Question: Here is what a portion of my screen looks like:

The user can pick a choice from the drop-down list and click the add button. Here is the code for the add button:
'''
protected void btnModuleAdd_Click(object sender, EventArgs e)
{
var selectedModule = ddlModsList.SelectedItem.ToString();
var graphicName = this.GraphicName;
var xr = new GraphicModuleXRef();
xr.GraphicName = graphicName;
xr.Module = selectedModule;
// Take drop down list selection and add it to GraphicModuleXRef table.
var context = new XRefDataContext();
context.GraphicModuleXRefs.InsertOnSubmit(xr);
context.SubmitChanges();
}
'''
Basically, it's taking the user's choice and writing it out to a table. This part works fine.
In my Page_Load, I check whether IsPostback and, if it is, I run the code below:
'''
private void LoadOtherModulesUsed()
{
if (this.GraphicName != null)
{
lbModules.Items.Clear();
var context = new XRefDataContext();
var q = context.GraphicModuleXRefs
.Where(a => a.GraphicName.Contains(this.GraphicName));
foreach (GraphicModuleXRef gr in q)
{
lbModules.Items.Add(new ListItem(gr.Module.ToString()));
}
}
}
'''
This code reads from a table, finds all records that match the criteria, and adds them to the listbox.
So, what I'm expecting to happen is for the page to reload and the listbox to be repopulated, including the new entry just added to the table. But, that isn't happening. The screen refreshes like it has reloaded, but the entry doesn't appear in the listbox. However, it IS there, it just can't be seen. If the user adds another entry, by clicking the Add button, the list 'rolls up' one row and the previous entry can be seen. But, not the new one. If the user exits from the screen and re-enters, all the entries in the listbox can be seen. It's almost like the listbox is too short to display all records, but I've tried different heights, with no difference.
I'm wondering if anyone can point me in the right direction?
Put simply, when adding a new item to the listbox, it isn't immediately visible unless another item is added, thereby 'rolling' the list up. Even scrolling the list with the scrollbar doesn't show the new entry until another entry is added. And, if you scroll the list up, you can see the prior entry. So strange!
EDIT: Trying to describe this more simply:
1. User adds item to listbox by pressing Add button.
2. New item does not appear in listbox.
3. User adds another item to listbox by press Add button.
4. Prior item now shows in listbox if user scrolls listbox up.
5. The newest item just added, however, does not appear unless step 3 is repeated.
6. Also, exiting the page and then coming back in loads every item in the list and all is visible.
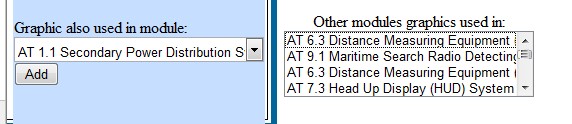
Answer: This is a timing issue. Whats happening is Page_Load runs first in this case and THEN the Click event handler so effectively the control has been bound before the new entry is added. Thats why you're always one refresh behind. Id refactor your code like this so everything runs in the correct order! To understand the timing of event execution I strongly recommend <URL> and will really help you get the best from ASP.NET.
Additionally <URL> especially the section on ViewState will explain how the DropDown retains its details even when, in the modified code, you're onlly filling it when the page is NOT a postback and when the click event is fired.
Hope this helps!
'''
public void Page_Load(object sender, EventArgs e)
{
if (IsPostBack) return;
LoadOtherModulesUsed();
}
private void LoadOtherModulesUsed()
{
if (this.GraphicName != null)
{
lbModules.Items.Clear();
var context = new XRefDataContext();
var q = context.GraphicModuleXRefs
.Where(a => a.GraphicName.Contains(this.GraphicName));
foreach (GraphicModuleXRef gr in q)
{
lbModules.Items.Add(new ListItem(gr.Module.ToString()));
}
}
}
protected void btnModuleAdd_Click(object sender, EventArgs e)
{
var selectedModule = ddlModsList.SelectedItem.ToString();
var graphicName = this.GraphicName;
var xr = new GraphicModuleXRef();
xr.GraphicName = graphicName;
xr.Module = selectedModule;
// Take drop down list selection and add it to GraphicModuleXRef table.
var context = new XRefDataContext();
context.GraphicModuleXRefs.InsertOnSubmit(xr);
context.SubmitChanges();
LoadOtherModulesUsed();
}
'''